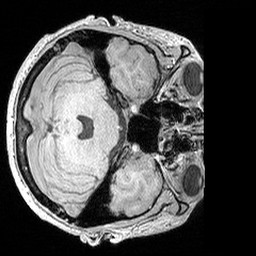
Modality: MP2RAGE
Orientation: axial
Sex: male
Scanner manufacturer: siemens
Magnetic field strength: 3 T
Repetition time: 5 s
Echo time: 0.00292 s